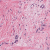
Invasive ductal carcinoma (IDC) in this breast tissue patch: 1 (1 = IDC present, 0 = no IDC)